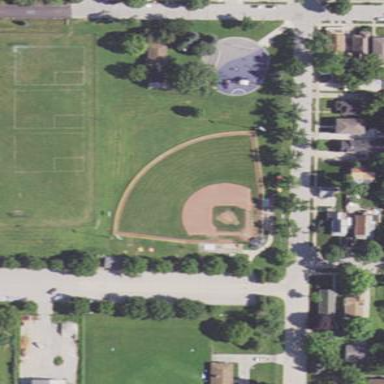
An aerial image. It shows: Baseball pitch for leisure land.